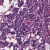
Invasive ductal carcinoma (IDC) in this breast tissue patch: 1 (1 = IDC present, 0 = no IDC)